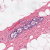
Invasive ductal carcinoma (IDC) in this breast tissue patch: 0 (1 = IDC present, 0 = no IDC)